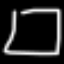
Label: square